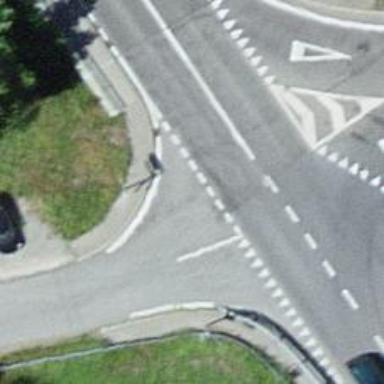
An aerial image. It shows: Road with "give way" sign.